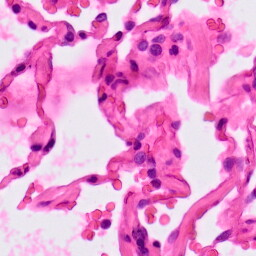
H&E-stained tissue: Lung